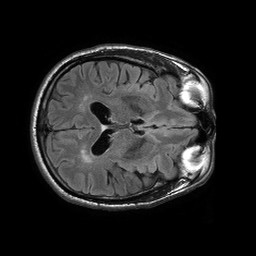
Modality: FLAIR
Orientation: axial
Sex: male
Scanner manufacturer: philips
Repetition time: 11 s
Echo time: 0.125 s